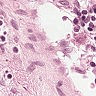
Metastatic tissue present: no